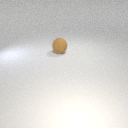
large brown rubber sphere